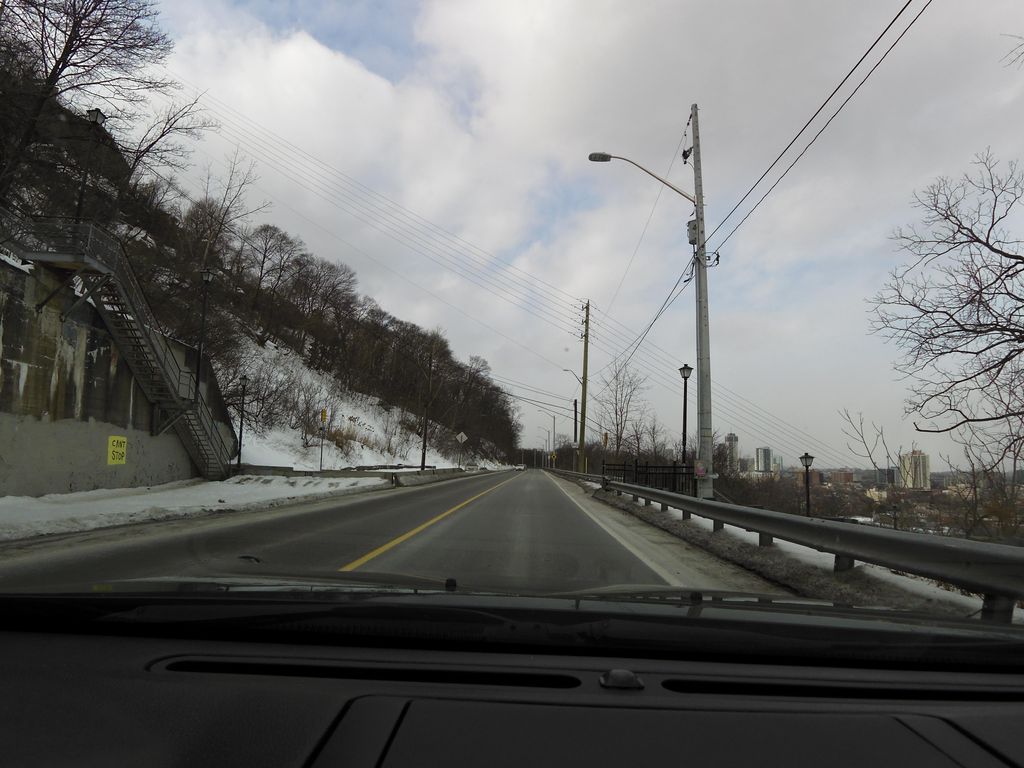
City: hamilton